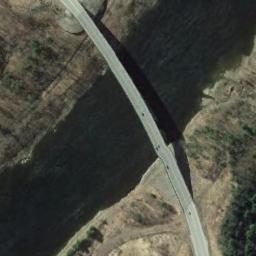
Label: bridge